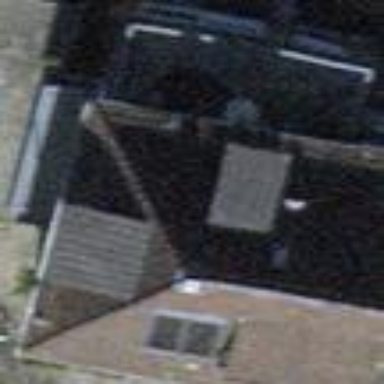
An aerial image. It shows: Building with tiled roof.